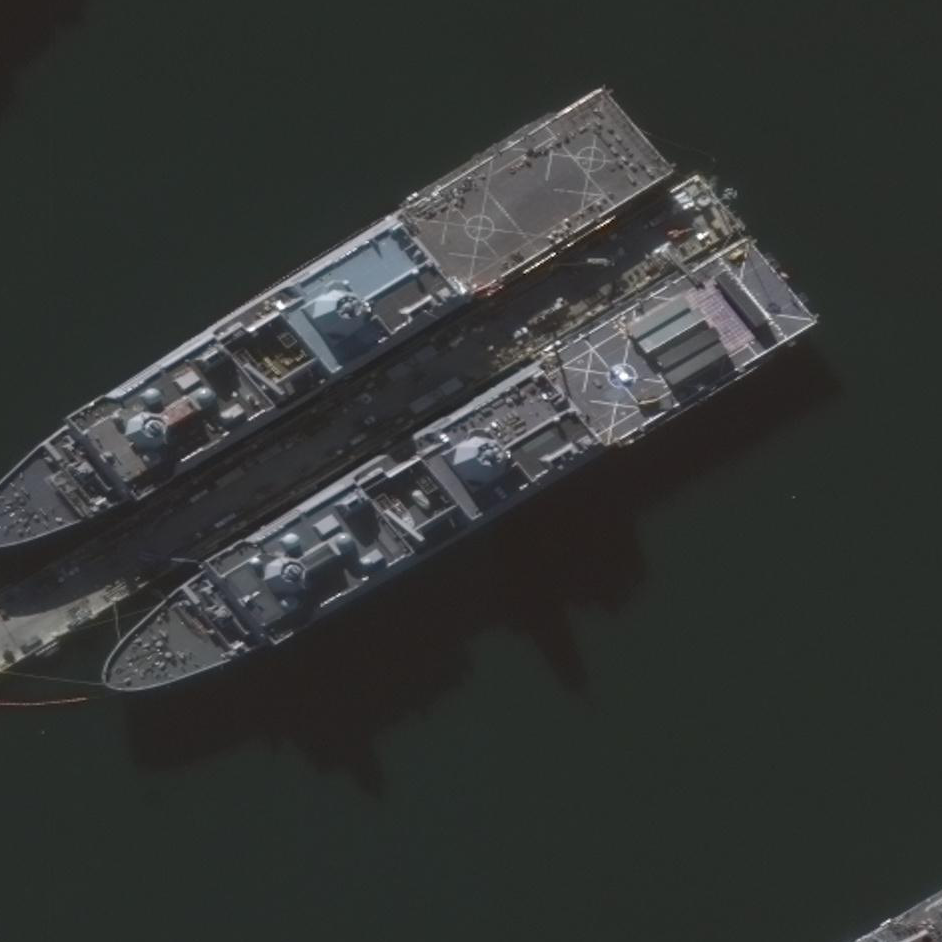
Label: combat